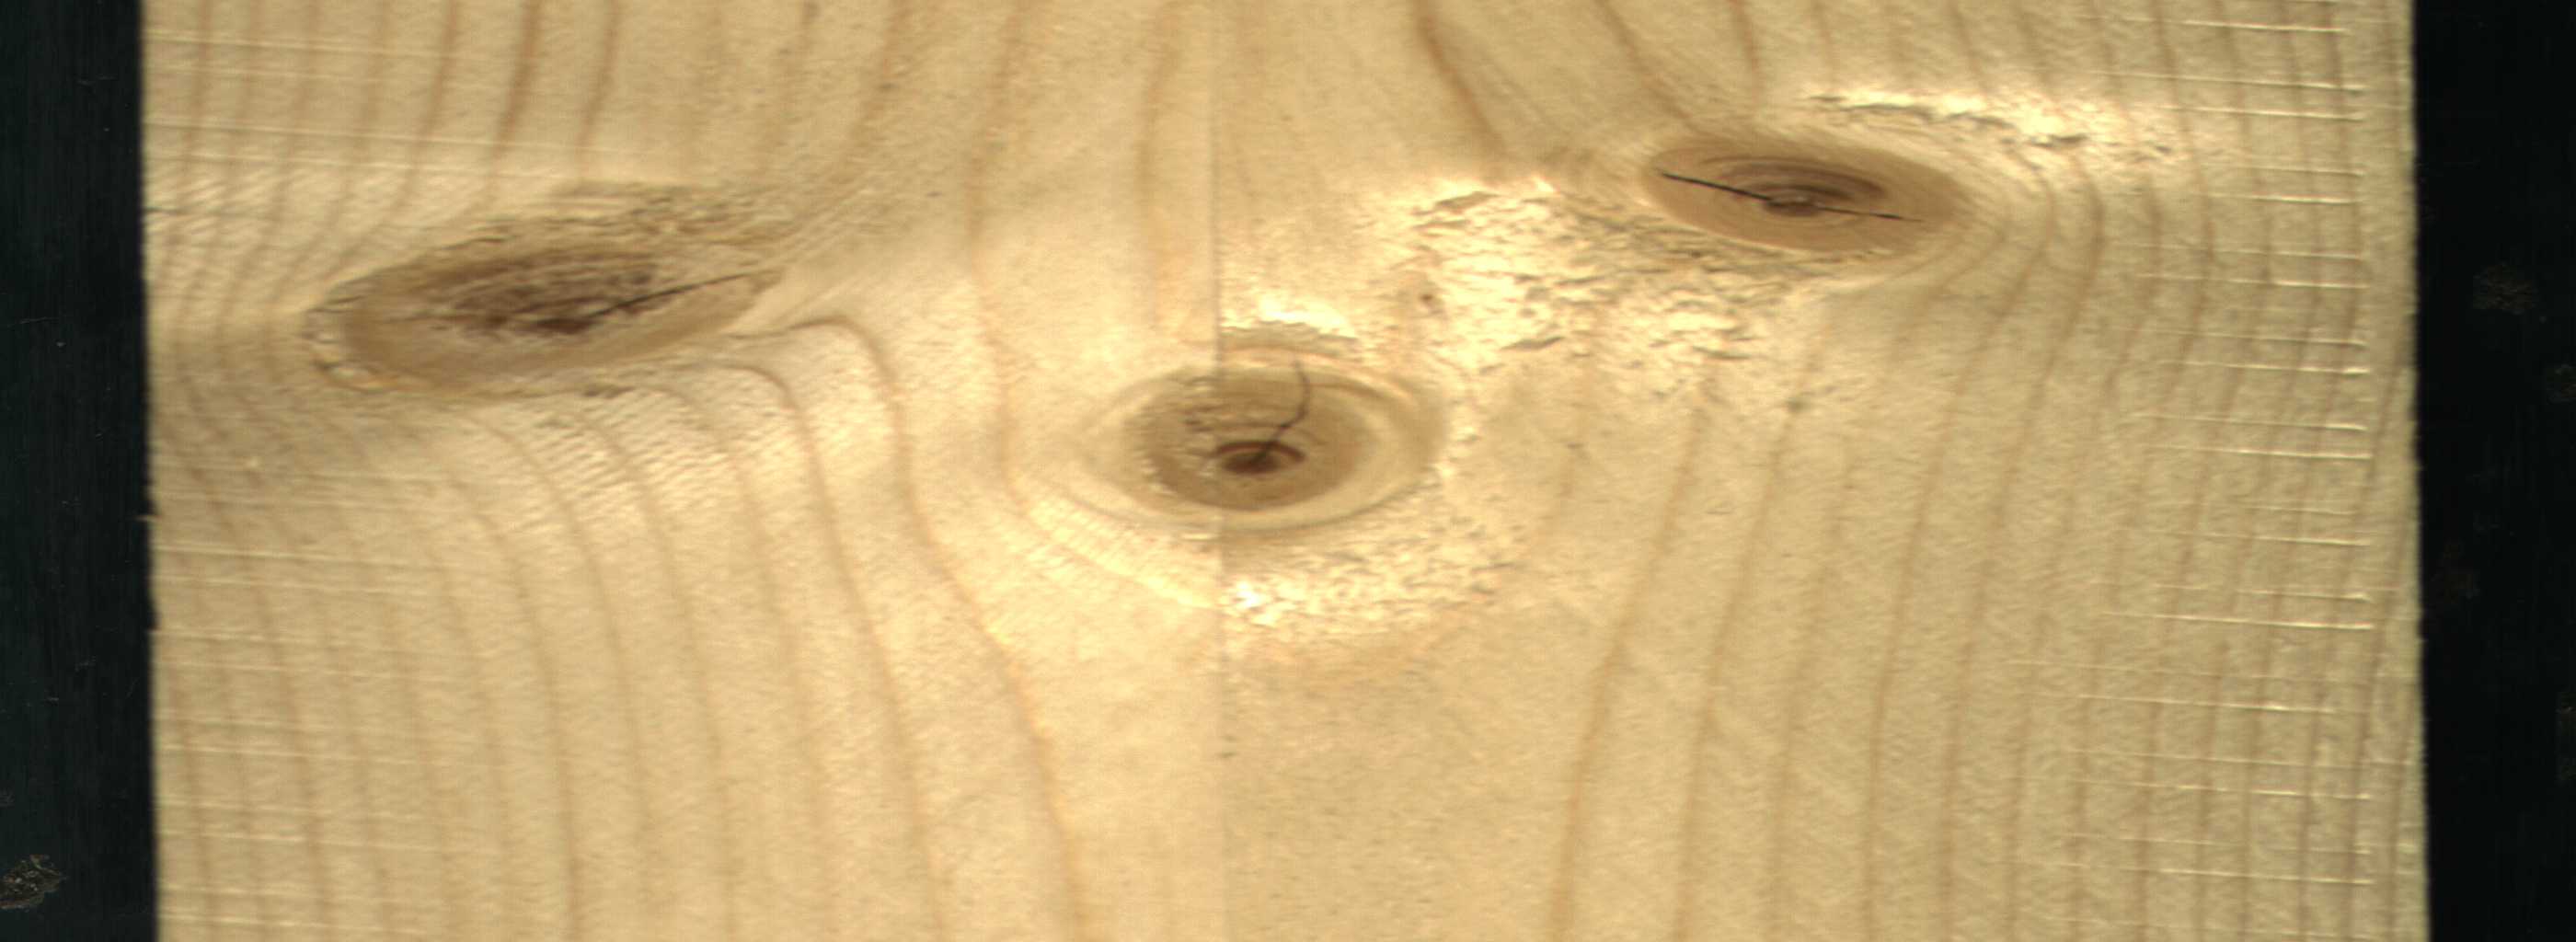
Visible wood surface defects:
knot_with_crack
knot_with_crack
knot_with_crack